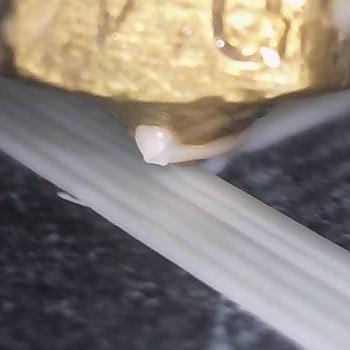
Flow rate: 224%